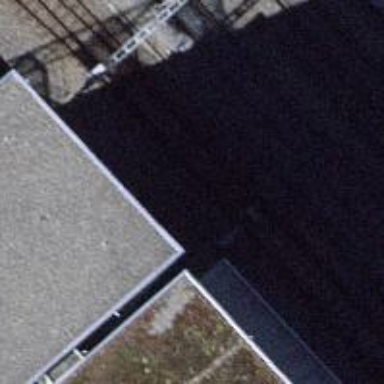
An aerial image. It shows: Rail siding with electrified tracks using contact line.